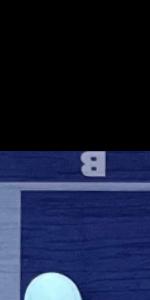
Label: Empty